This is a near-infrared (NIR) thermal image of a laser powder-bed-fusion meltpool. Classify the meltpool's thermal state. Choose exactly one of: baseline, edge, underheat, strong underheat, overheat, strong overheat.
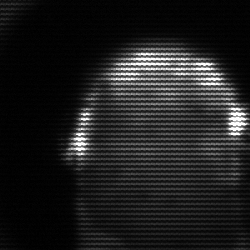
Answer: baseline